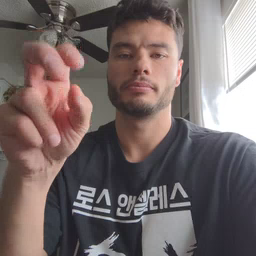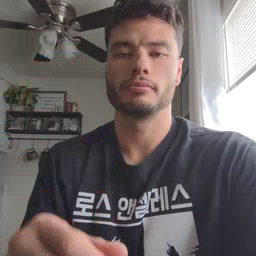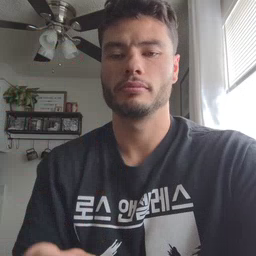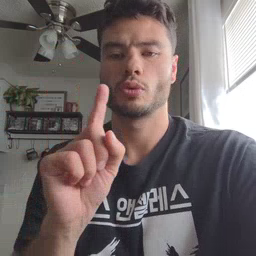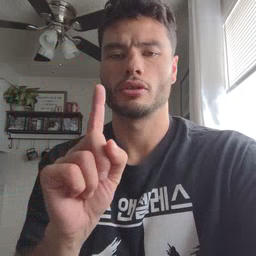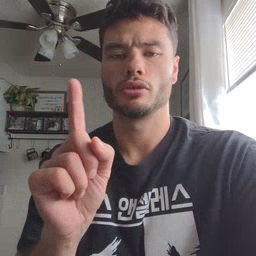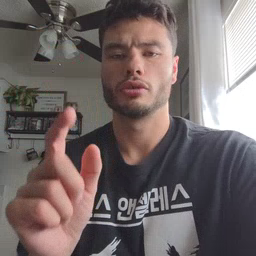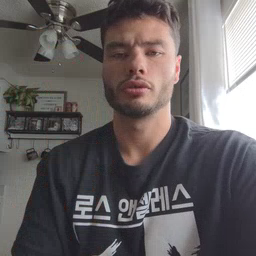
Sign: where